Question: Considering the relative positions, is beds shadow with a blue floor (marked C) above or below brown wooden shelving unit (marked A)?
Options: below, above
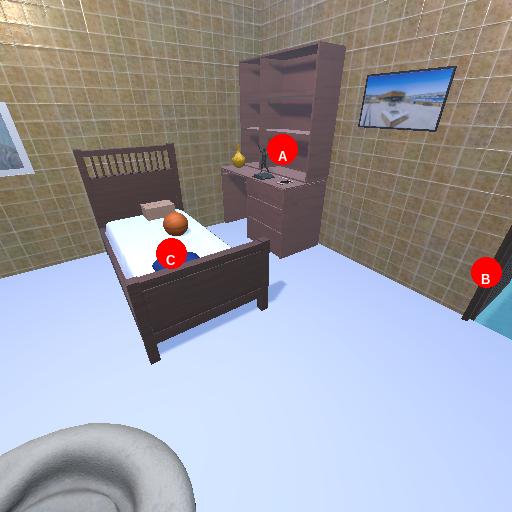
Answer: below